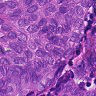
Metastatic tissue present: yes